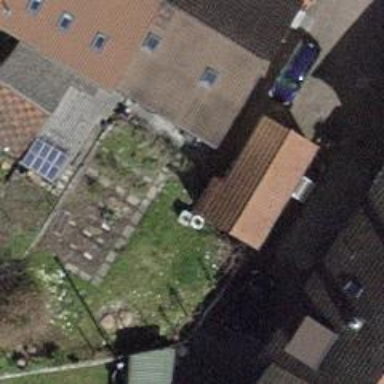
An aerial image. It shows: Building with tiled roof.